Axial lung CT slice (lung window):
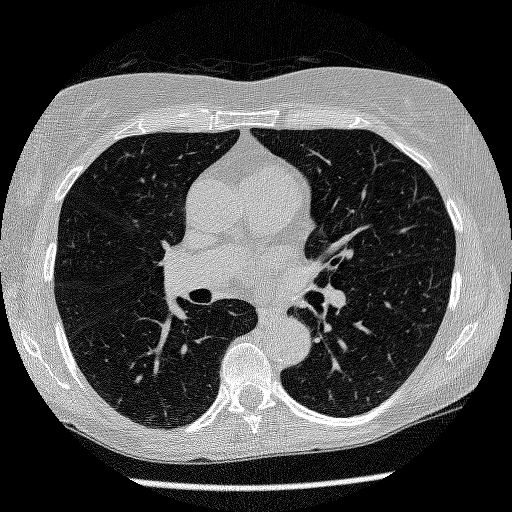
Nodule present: no